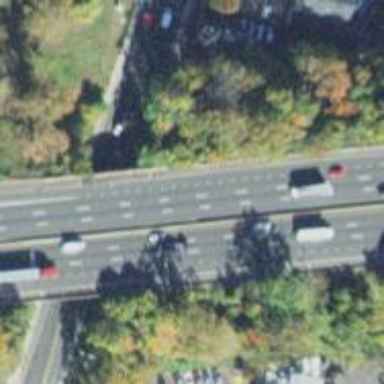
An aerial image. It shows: Motorway junction.